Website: lowes
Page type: order-returns
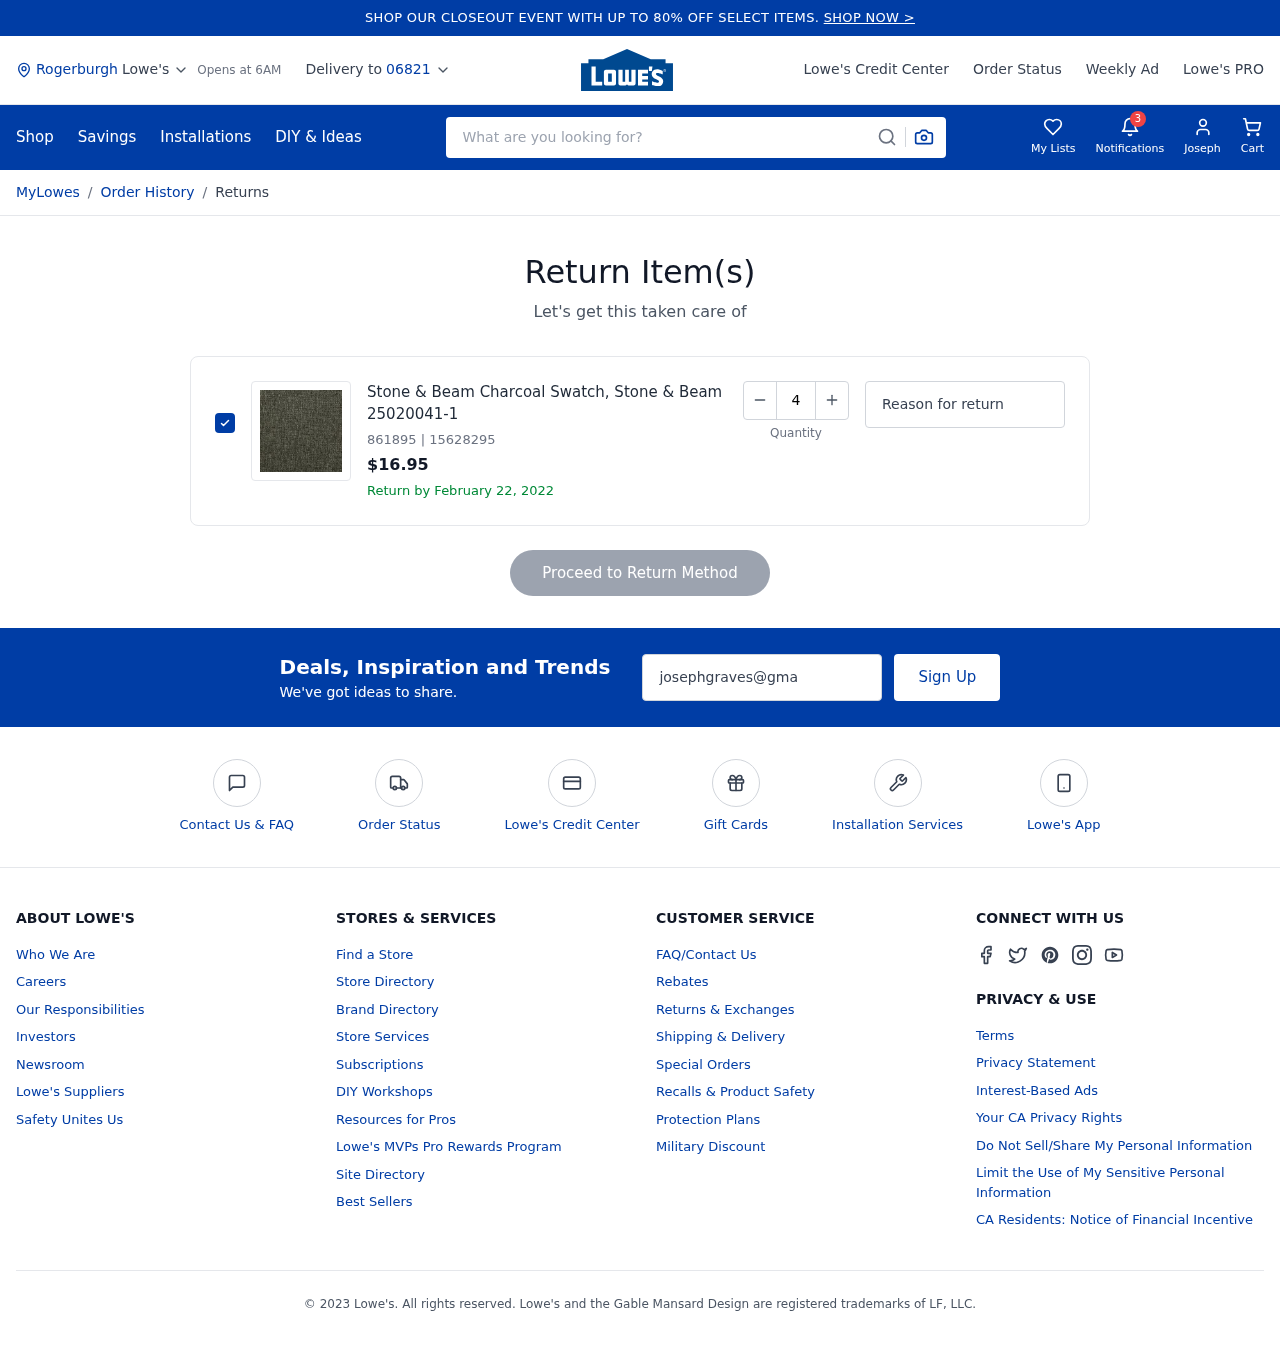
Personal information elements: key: PII_CITY
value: Rogerburgh
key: PII_FIRSTNAME
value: Joseph
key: PII_POSTCODE
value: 06821
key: PII_EMAIL
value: josephgraves@gmail.com
Product elements: key: PRODUCT1_NAME
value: Stone & Beam Charcoal Swatch, Stone & Beam 25020041-1
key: PRODUCT1_PRICE
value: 16.95
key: PRODUCT1_ITEM_NUMBER
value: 861895
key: PRODUCT1_MODEL_NUMBER
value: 15628295
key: PRODUCT1_QUANTITY
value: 4
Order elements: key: ORDER_RETURN_BY_DATE
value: February 22, 2022